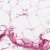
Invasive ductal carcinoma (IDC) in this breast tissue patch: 0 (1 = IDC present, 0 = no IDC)